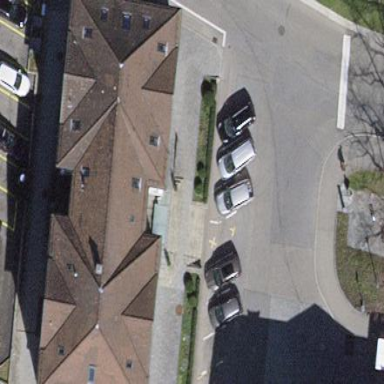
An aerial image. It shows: Office building.